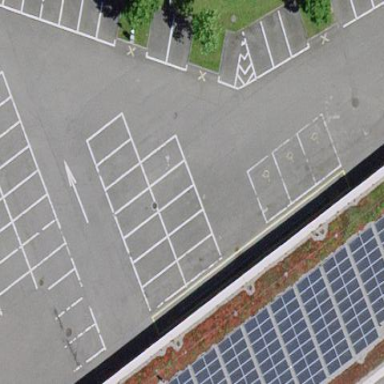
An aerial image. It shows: Parking area with asphalt surface.